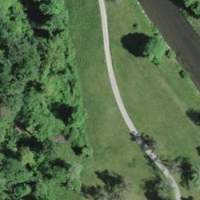
EUNIS habitat code: 25
Species observed at this site:
Primula veris